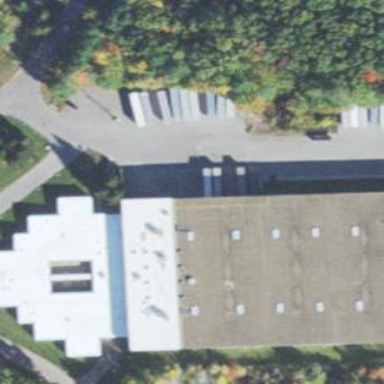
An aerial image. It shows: Manufacturing building.